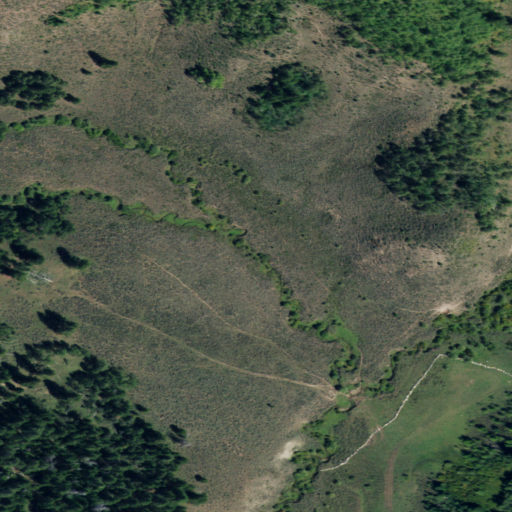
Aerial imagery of valley in Idaho named North Fork Hyde Canyon containing shrub, evergreen forest, deciduous forest, and woody wetlands